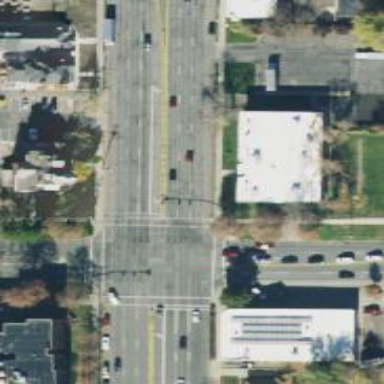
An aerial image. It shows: Crossing with line markings on the road.